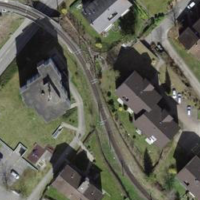
EUNIS habitat code: 54
Species observed at this site:
Poa annua